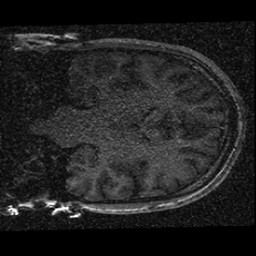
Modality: T1w
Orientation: coronal
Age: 20
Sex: male